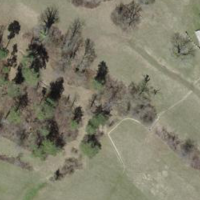
EUNIS habitat code: 44
Species observed at this site:
Pholidoptera griseoaptera
Phaneroptera falcata
Nemobius sylvestris
Chorthippus biguttulus